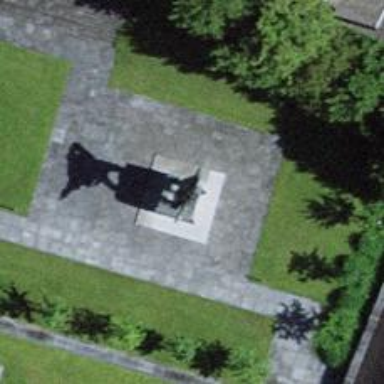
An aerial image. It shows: Historic memorial featuring statue.